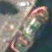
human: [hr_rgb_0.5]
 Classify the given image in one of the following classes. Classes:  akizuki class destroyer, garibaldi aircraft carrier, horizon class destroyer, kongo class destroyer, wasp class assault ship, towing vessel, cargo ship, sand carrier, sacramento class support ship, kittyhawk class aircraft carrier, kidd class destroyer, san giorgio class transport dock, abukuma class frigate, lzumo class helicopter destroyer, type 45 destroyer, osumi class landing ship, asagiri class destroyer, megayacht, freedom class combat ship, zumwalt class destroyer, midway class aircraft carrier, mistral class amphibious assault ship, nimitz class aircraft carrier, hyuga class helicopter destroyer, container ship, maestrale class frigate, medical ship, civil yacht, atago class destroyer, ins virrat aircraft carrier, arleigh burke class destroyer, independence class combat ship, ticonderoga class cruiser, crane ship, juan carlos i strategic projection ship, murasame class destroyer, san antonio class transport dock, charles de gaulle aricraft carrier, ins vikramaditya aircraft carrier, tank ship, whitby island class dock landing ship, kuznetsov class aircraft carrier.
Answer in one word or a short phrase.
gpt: Towing vessel